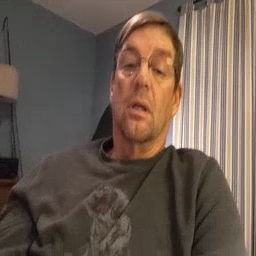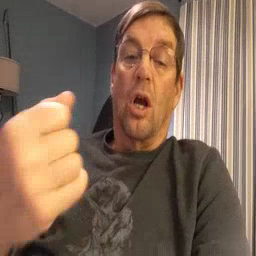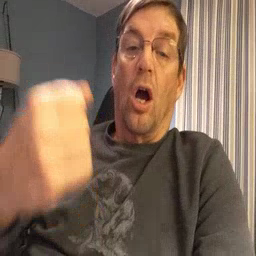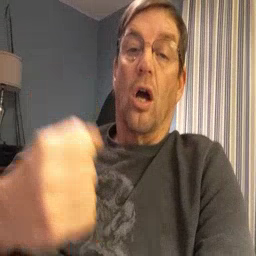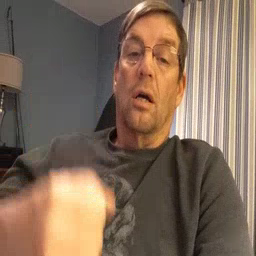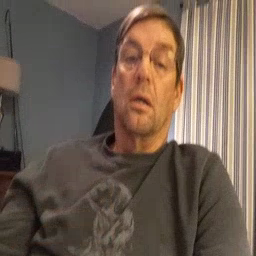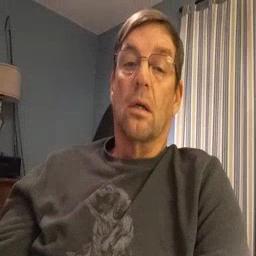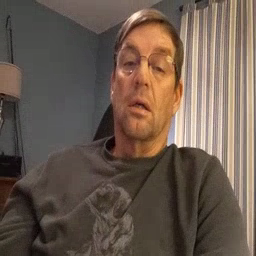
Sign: car